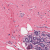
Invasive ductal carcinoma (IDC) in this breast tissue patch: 0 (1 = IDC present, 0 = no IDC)